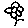
Label: flower